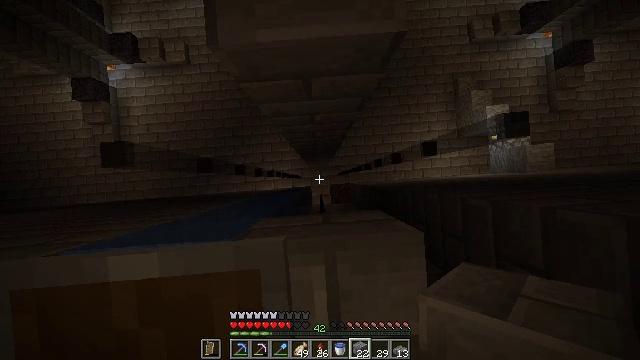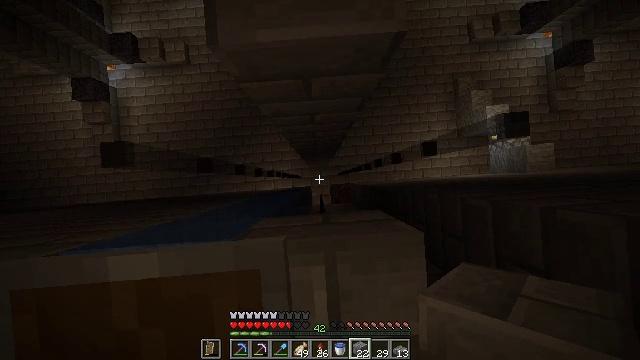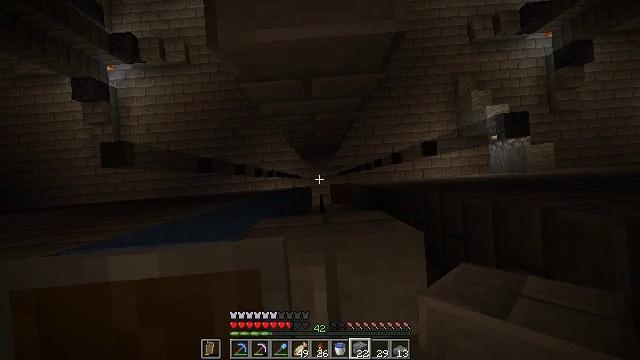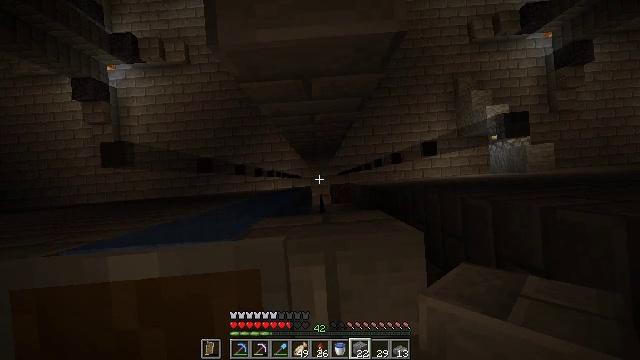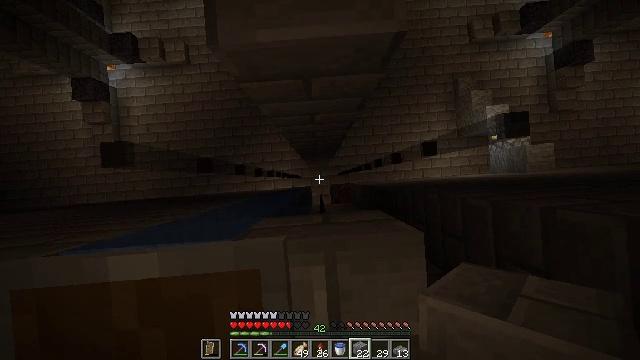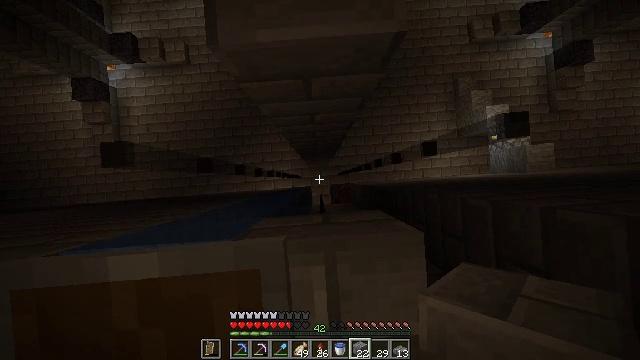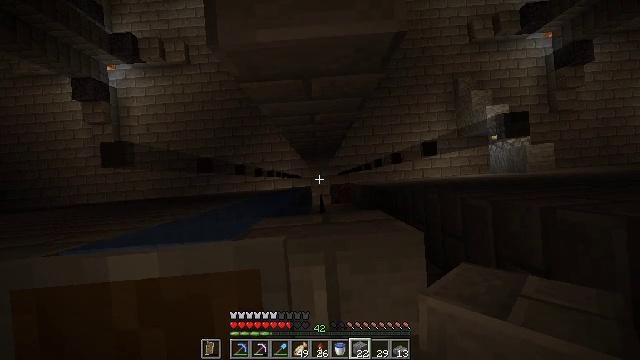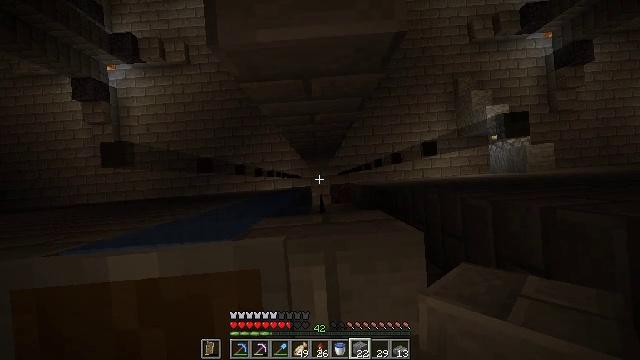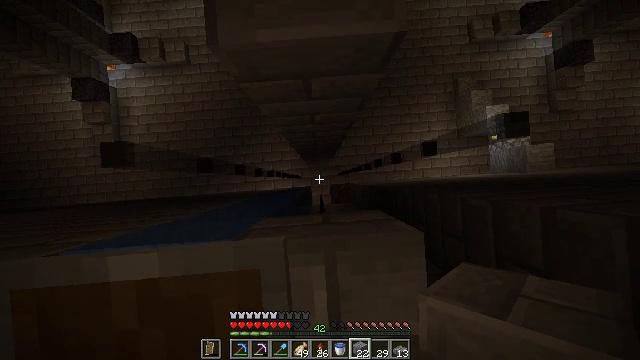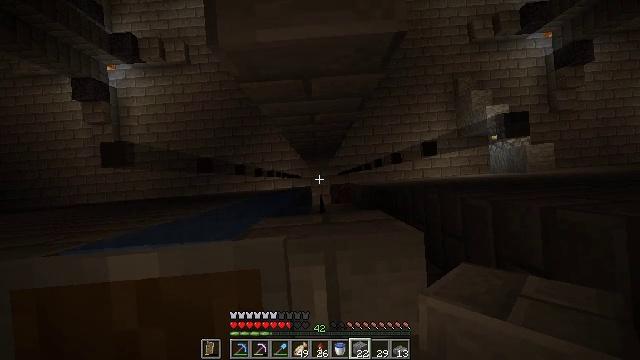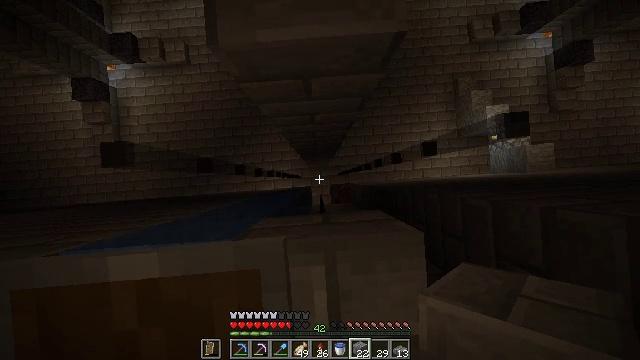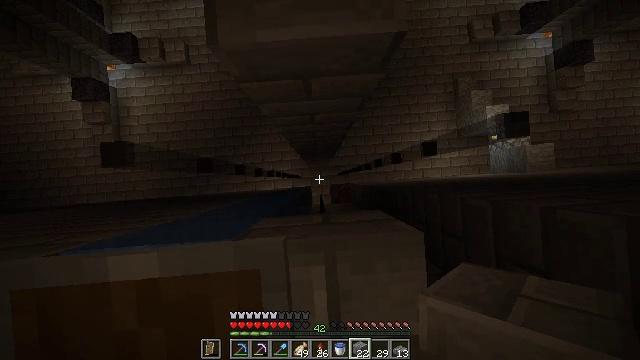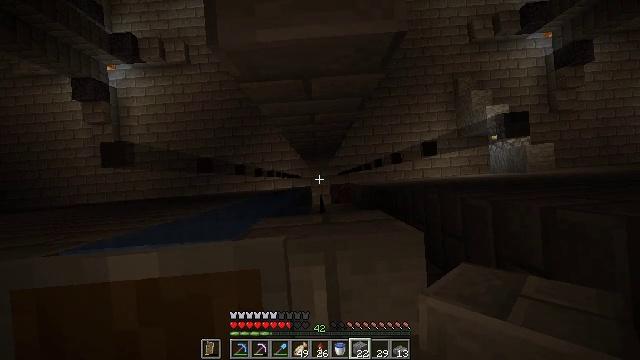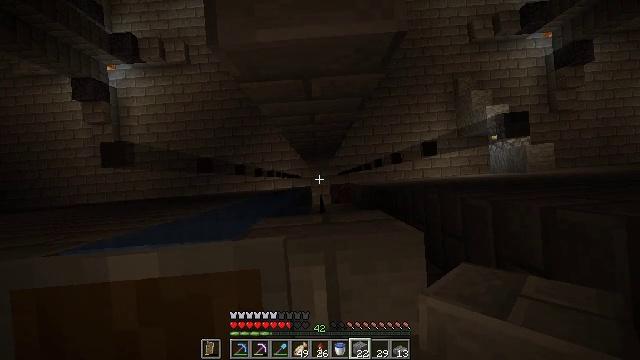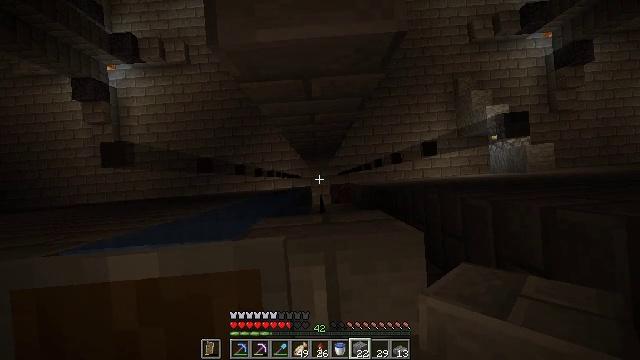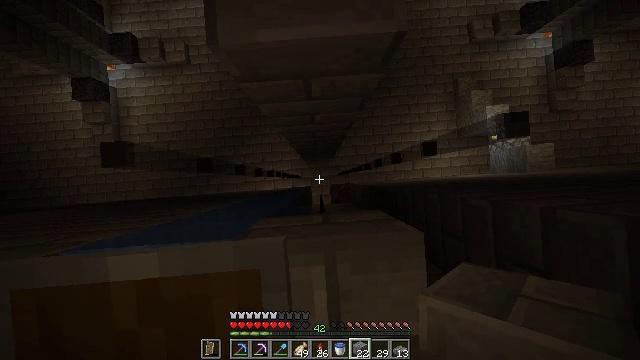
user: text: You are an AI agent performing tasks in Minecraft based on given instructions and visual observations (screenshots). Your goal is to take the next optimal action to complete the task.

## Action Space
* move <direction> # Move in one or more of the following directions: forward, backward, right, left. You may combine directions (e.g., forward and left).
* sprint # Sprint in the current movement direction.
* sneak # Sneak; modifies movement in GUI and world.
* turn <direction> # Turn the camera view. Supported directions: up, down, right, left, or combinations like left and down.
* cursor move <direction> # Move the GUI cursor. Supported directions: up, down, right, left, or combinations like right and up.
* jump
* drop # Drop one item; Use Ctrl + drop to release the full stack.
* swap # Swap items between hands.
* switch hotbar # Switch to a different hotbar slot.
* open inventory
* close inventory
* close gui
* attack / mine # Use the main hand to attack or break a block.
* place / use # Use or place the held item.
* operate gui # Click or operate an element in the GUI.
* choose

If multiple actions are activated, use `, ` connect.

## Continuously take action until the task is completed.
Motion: motion action
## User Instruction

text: Mine stone bricks from a structure.
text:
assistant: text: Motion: sneak
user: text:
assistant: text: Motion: sneak
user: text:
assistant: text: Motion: sneak
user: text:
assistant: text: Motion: sneak
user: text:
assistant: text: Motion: sneak
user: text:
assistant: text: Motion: sneak
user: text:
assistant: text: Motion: sneak
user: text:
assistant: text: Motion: sneak
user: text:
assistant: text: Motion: sneak
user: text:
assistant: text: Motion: sneak
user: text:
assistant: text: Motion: sneak
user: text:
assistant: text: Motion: sneak
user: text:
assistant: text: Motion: sneak
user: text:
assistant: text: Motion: sneak
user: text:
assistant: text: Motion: sneak
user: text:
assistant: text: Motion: sneak
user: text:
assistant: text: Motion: sneak
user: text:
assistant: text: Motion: sneak
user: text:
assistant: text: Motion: sneak
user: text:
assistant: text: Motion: sneak
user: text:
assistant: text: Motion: sneak
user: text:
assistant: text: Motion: sneak
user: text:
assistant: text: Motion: sneak
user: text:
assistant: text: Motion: sneak
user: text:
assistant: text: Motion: sneak
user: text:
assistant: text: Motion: sneak
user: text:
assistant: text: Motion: sneak
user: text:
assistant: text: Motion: sneak
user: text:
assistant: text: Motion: sneak
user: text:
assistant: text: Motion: sneak